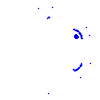
Particle: pion